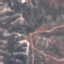
Land use / land cover class: HerbaceousVegetation